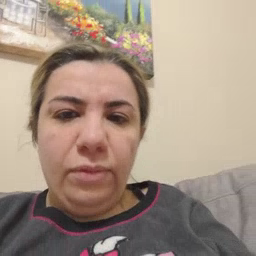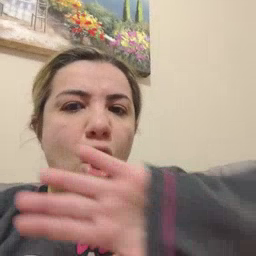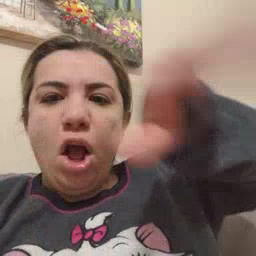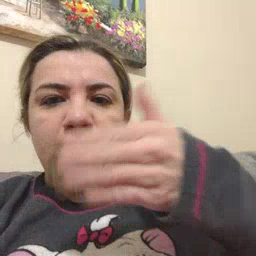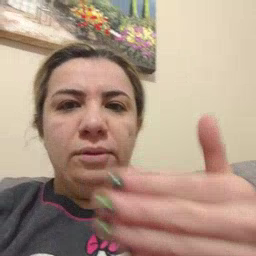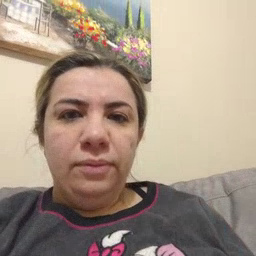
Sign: all